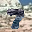
Label: 7